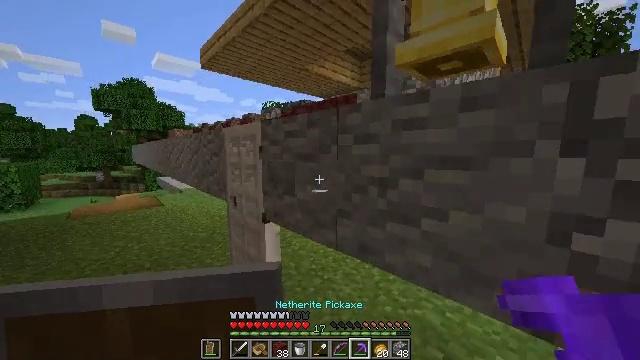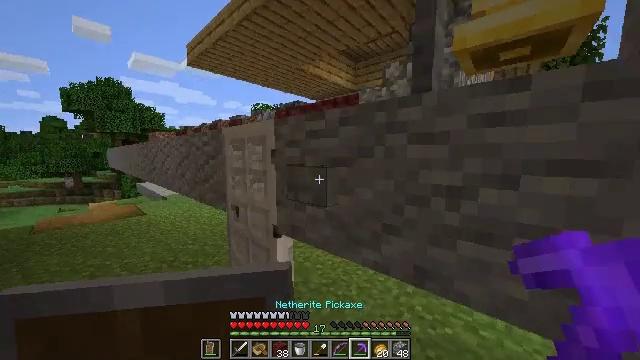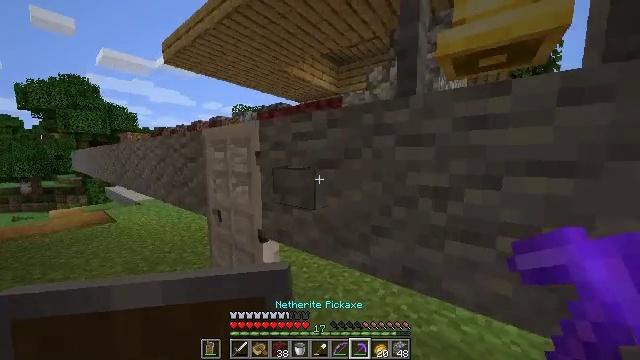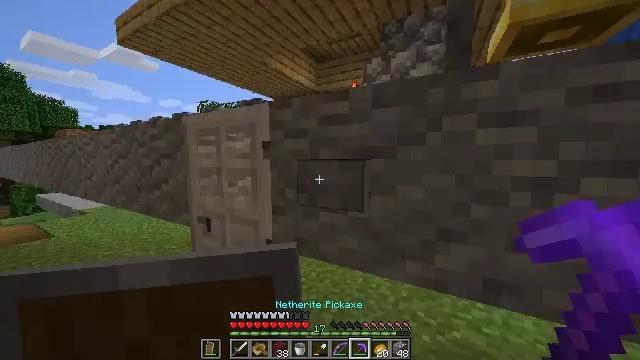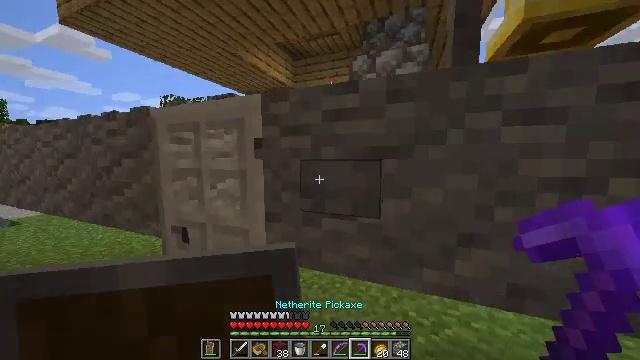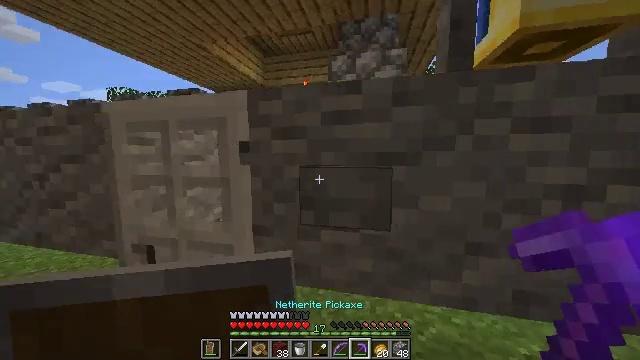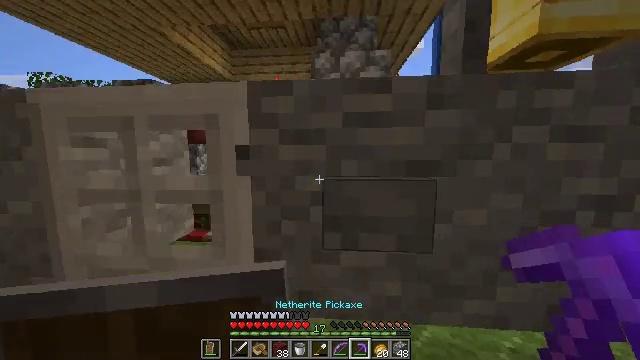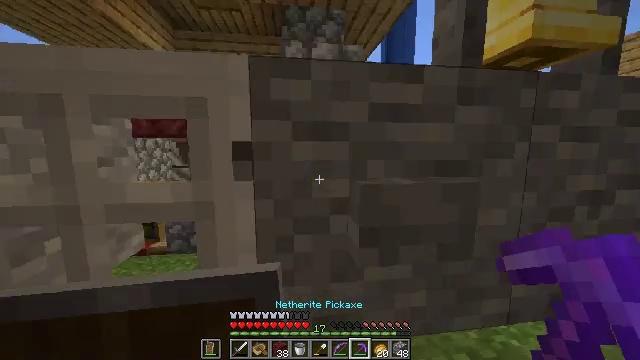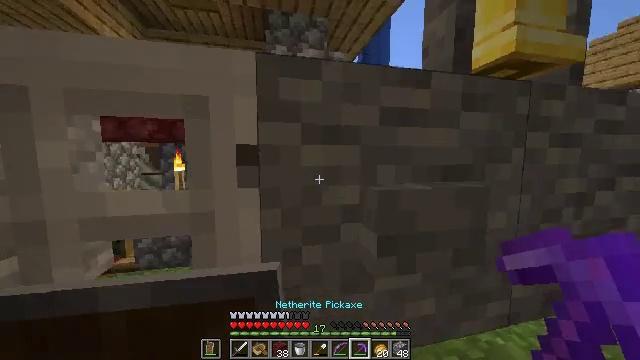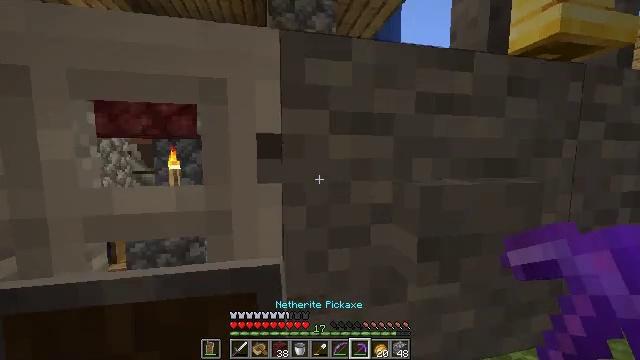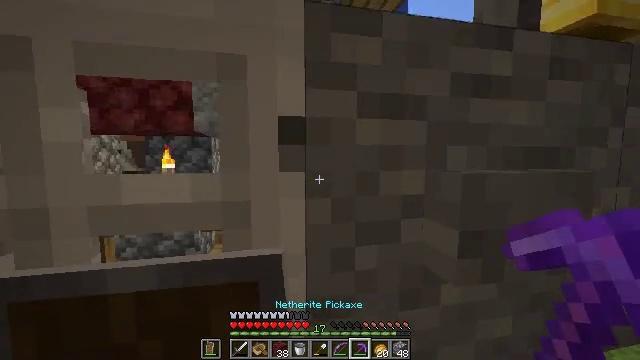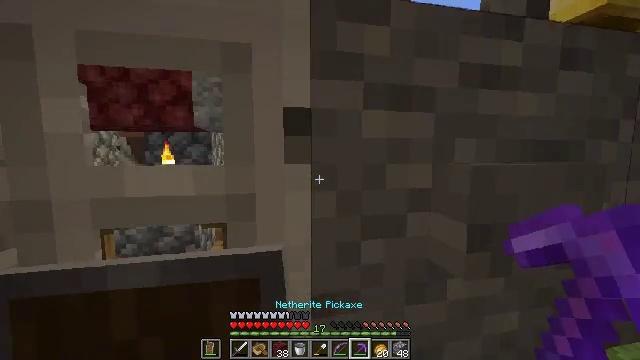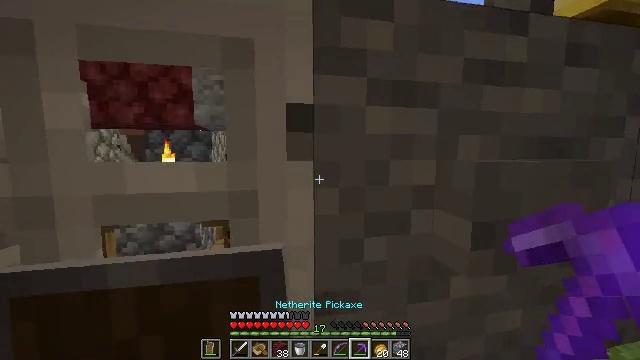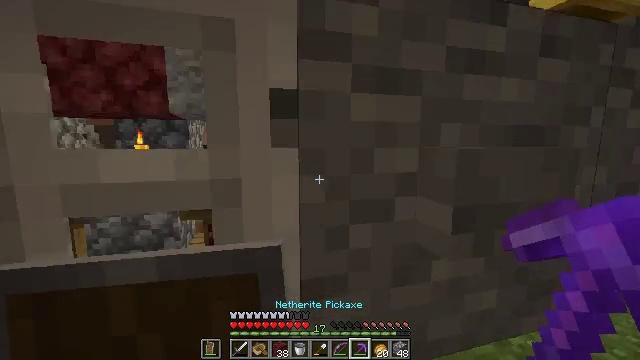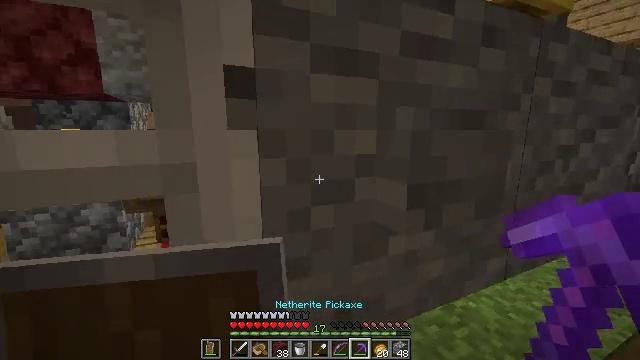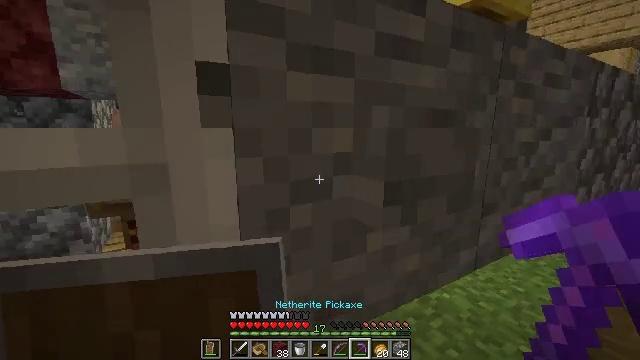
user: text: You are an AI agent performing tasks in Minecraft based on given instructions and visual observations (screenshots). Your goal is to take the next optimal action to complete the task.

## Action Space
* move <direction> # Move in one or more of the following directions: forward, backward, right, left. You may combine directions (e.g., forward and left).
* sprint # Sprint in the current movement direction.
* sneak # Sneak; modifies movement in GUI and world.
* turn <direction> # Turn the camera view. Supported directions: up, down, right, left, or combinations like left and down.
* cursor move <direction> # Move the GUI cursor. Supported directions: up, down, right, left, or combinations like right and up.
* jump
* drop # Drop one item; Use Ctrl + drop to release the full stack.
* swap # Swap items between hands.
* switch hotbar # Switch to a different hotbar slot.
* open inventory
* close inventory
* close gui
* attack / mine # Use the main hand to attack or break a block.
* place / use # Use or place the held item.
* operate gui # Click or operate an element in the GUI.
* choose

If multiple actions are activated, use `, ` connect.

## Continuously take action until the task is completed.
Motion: motion action
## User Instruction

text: Digging the cobblestone underground.
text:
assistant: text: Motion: move forward and move left, turn right
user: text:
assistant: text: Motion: move forward and move left, turn right
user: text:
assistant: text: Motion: move forward and move left, turn right
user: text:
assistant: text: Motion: move forward and move left, turn right
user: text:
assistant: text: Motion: move forward and move left, turn right
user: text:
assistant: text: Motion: move forward and move left, turn right
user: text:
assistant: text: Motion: turn right
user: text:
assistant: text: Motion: turn right and up
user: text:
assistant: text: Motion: no_op
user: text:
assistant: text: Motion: no_op
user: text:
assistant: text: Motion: no_op
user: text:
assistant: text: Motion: no_op
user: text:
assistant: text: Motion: turn right and down
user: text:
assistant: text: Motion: turn right and down
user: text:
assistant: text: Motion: turn right
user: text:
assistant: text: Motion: turn right
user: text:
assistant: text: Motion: turn right
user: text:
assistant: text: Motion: turn right
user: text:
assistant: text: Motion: turn right
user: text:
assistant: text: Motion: turn left
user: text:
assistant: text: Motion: turn left
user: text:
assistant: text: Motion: turn left
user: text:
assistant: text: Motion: turn left
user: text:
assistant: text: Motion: no_op
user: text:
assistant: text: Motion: no_op
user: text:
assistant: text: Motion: use / place
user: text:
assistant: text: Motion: use / place
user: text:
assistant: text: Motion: use / place
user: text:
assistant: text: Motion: no_op
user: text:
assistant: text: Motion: no_op